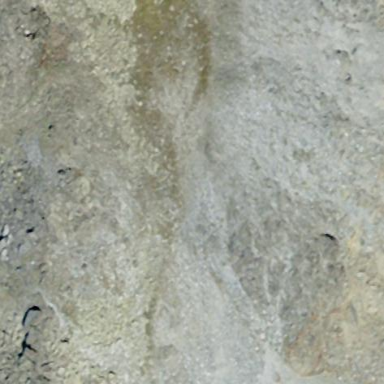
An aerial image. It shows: Landscape of bare rock.